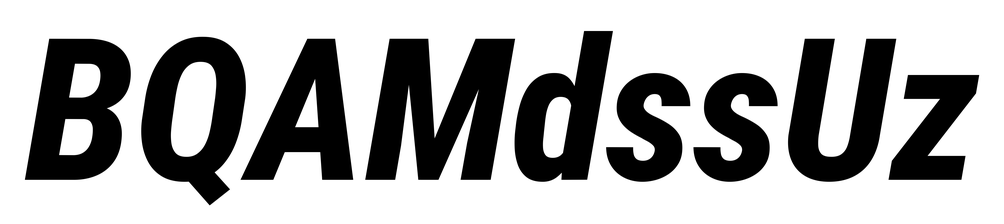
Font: Roboto-Italic_Condensed_ExtraBold_Italic